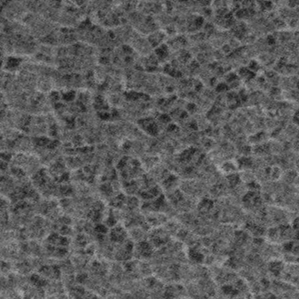
Label: frost